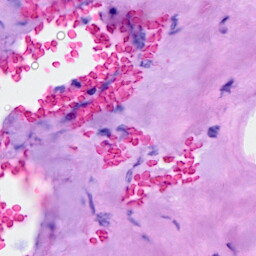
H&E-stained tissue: Breast